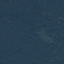
Label: Forest